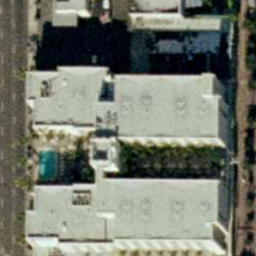
Label: buildings